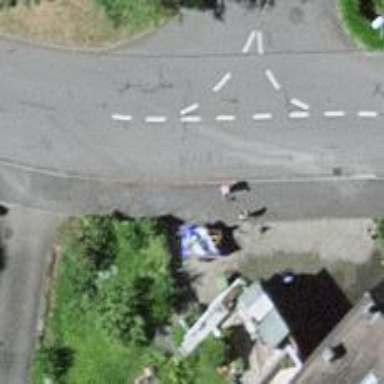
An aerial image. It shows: Kerb serving as barrier.